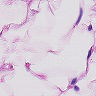
Metastatic tissue present: no